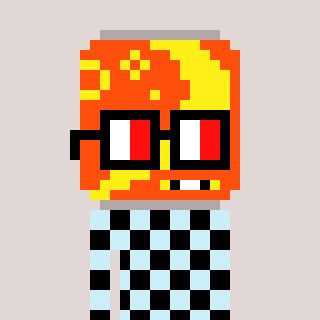
a pixel art character with square glasses with black frames and red eyes, a pop-shaped head and a cold-colored body on a warm background